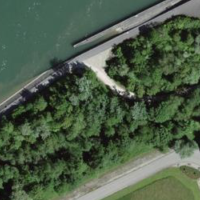
EUNIS habitat code: 41
Species observed at this site:
Corvus corone
Motacilla cinerea
Fringilla coelebs
Turdus merula
Columba palumbus